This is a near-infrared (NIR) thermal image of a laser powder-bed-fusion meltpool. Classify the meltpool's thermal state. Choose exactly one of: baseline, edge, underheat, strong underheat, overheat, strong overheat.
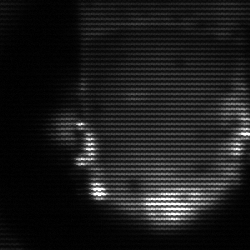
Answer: baseline